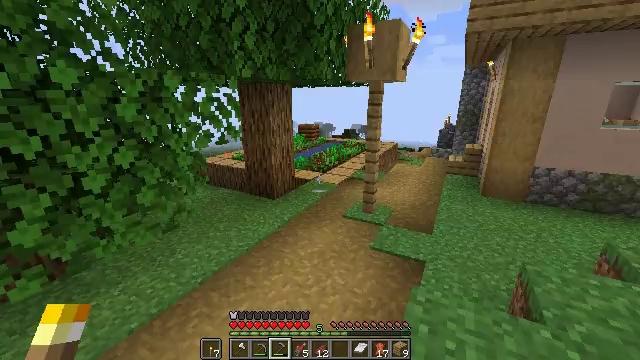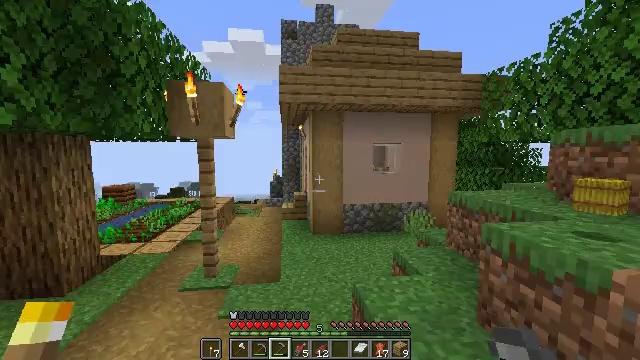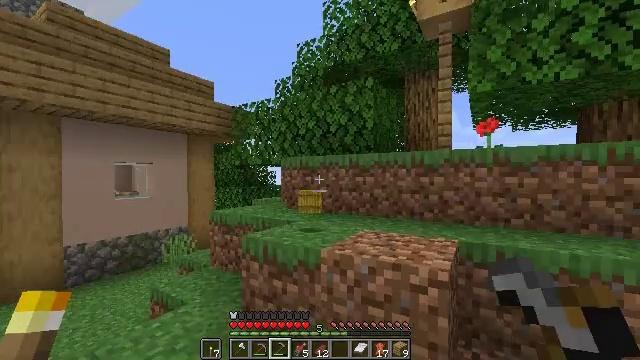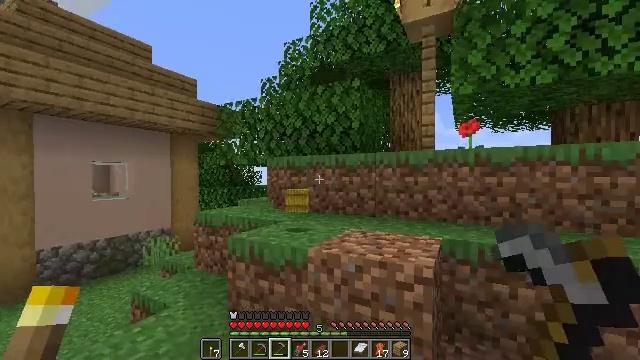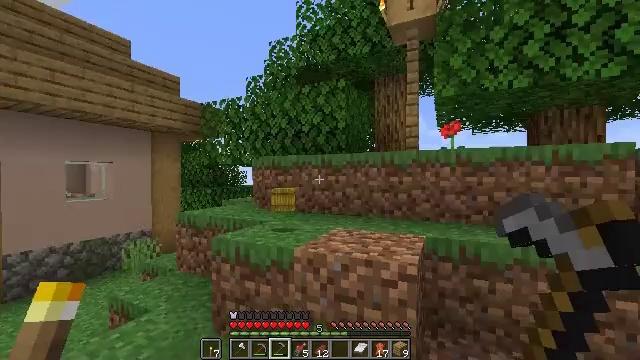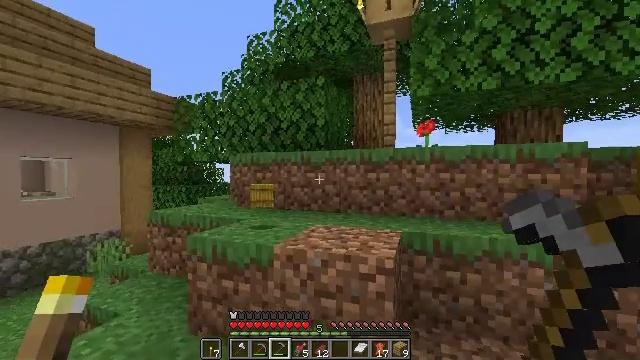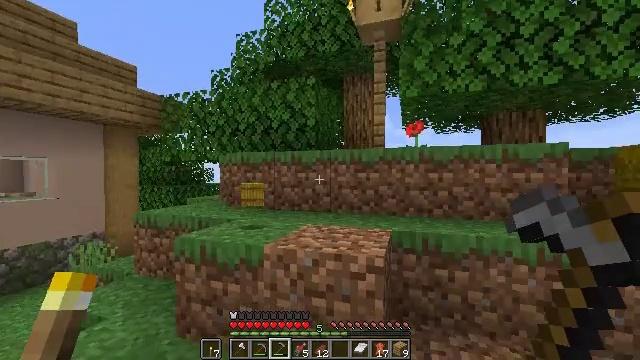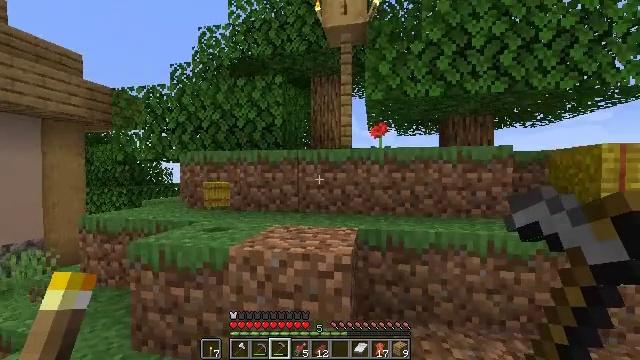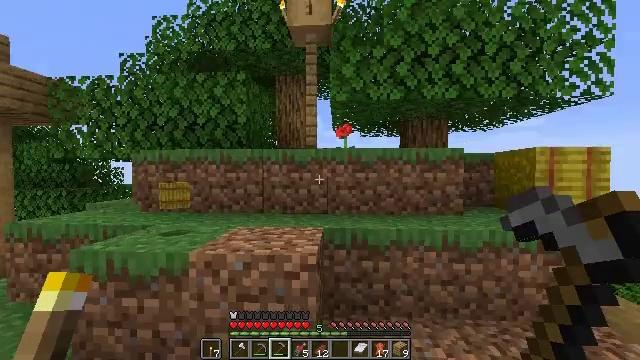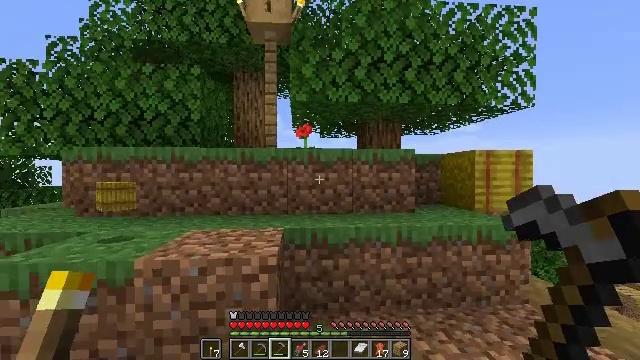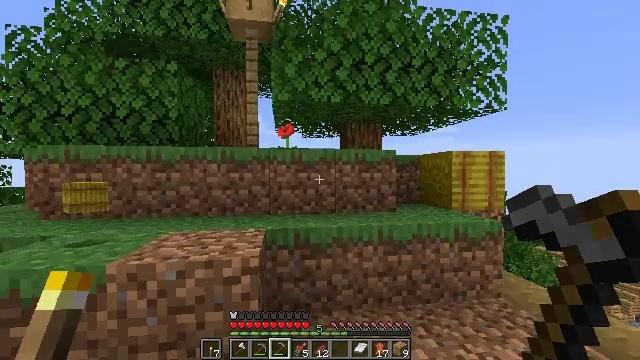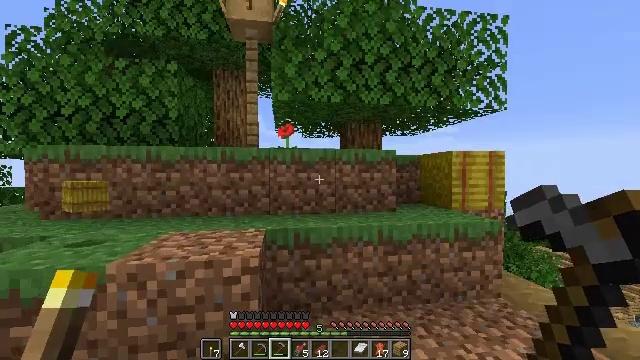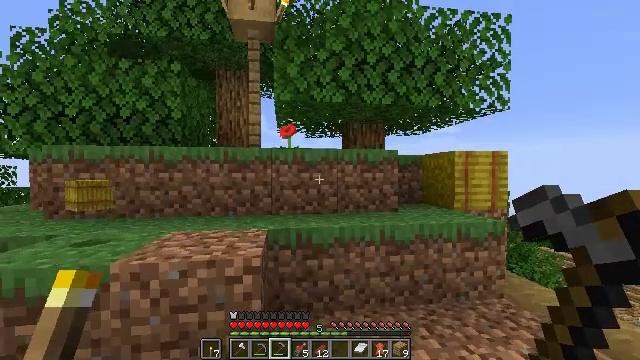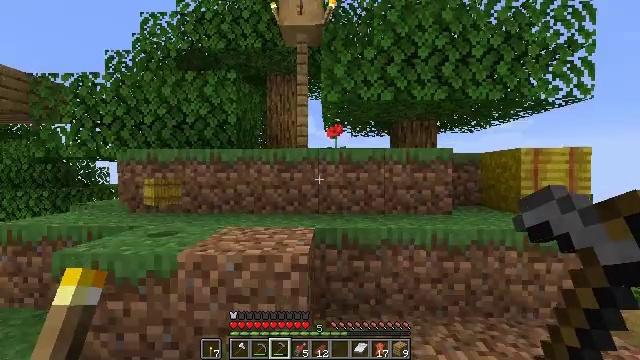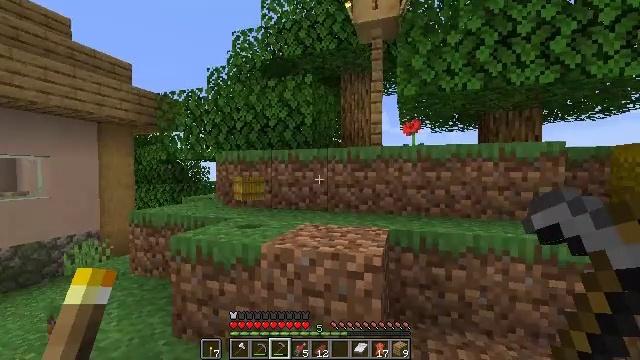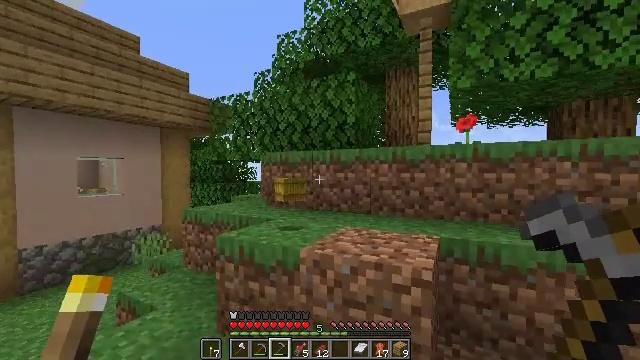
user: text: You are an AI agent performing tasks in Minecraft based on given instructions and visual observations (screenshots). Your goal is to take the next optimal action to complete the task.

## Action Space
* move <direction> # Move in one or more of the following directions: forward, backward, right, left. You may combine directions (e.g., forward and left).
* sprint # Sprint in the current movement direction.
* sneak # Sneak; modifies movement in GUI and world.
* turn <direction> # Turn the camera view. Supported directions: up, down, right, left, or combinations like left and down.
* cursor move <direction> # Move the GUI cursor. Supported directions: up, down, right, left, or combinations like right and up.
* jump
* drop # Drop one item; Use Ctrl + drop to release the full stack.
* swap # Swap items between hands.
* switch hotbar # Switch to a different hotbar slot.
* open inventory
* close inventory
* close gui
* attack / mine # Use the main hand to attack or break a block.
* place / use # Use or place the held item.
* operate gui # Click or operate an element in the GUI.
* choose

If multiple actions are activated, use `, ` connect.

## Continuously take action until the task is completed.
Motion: motion action
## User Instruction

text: Break the hay block to collect it.
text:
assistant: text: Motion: no_op
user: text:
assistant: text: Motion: turn right and up
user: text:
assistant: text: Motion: turn right
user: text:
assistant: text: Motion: turn right
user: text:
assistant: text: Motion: turn right
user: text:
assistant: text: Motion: turn right
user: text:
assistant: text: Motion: turn right
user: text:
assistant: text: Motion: turn right
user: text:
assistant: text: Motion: turn right
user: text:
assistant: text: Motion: turn right
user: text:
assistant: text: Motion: no_op
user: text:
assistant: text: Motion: no_op
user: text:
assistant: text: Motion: turn left
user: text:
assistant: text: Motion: move forward, turn left
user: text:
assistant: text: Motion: move forward, turn left
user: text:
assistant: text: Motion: move forward, turn left
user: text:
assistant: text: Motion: move forward, turn left and down
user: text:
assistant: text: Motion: move forward, jump
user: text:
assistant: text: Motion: move forward, turn down, jump
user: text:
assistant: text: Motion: move forward, turn down, jump
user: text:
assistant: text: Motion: move forward, turn down, jump
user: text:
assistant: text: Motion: move forward, turn down
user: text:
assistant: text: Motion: move forward, turn down
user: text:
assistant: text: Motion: move forward, turn down
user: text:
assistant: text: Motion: move forward, turn down
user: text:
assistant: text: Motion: move forward, turn right and down
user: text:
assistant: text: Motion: move forward, turn right and down
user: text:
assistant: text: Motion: move forward, turn right and down
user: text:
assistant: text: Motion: move forward, turn right and down
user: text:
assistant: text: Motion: move forward and move right, turn right and down